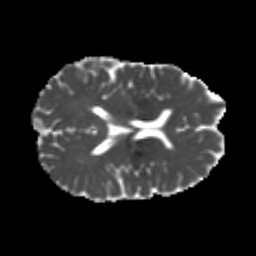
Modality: MD
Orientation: axial
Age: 23
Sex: male
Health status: healthy
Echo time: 0.074 s